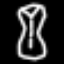
Label: hourglass